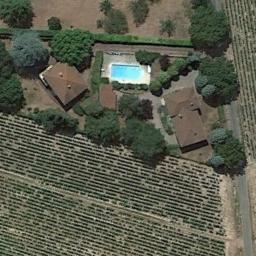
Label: sparse_residential